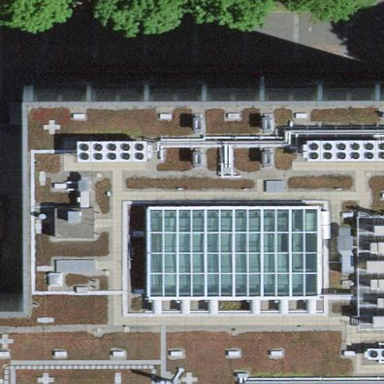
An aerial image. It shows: Office building.